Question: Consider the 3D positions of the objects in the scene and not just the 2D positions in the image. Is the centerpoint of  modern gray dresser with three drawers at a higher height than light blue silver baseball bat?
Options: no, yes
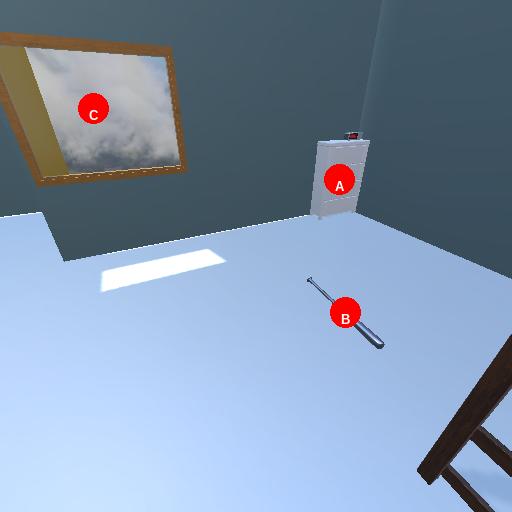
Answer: no